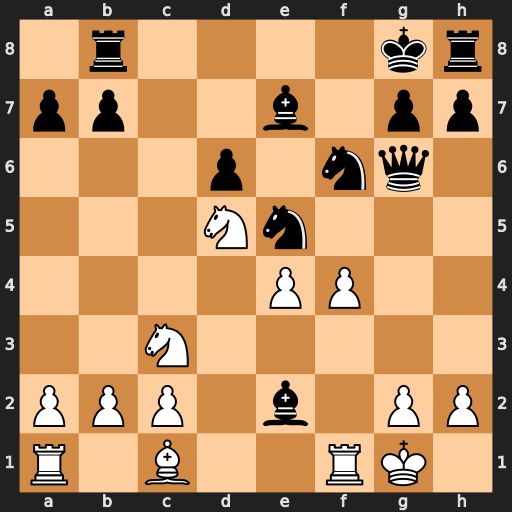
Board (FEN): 1r4kr/pp2b1pp/3p1nq1/3Nn3/4PP2/2N5/PPP1b1PP/R1B2RK1
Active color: w
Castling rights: -
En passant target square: -
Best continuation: Nxe7+ Kf7 Nxg6 Nxg6 Nxe2